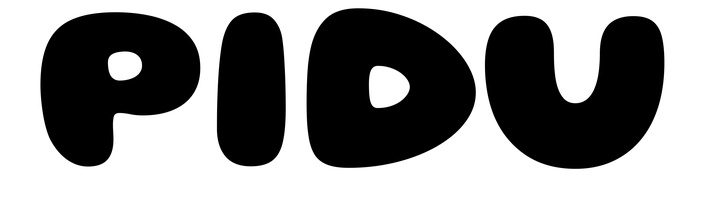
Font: Gluten_ExtraBold